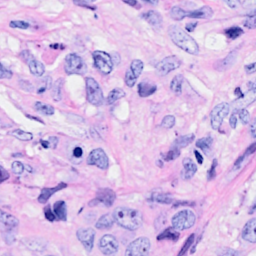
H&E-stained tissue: Breast